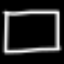
Label: square